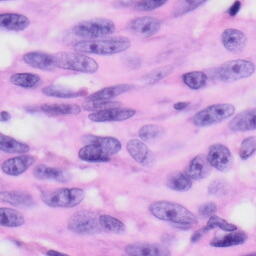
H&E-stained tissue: Skin